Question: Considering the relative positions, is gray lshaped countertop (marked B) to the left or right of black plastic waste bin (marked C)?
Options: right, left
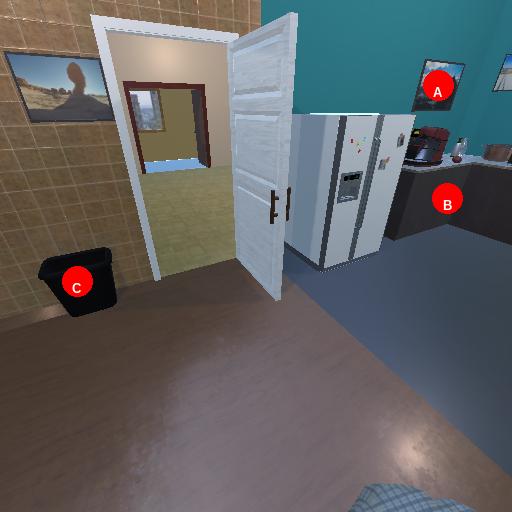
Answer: right